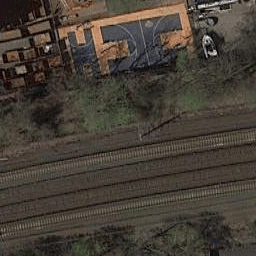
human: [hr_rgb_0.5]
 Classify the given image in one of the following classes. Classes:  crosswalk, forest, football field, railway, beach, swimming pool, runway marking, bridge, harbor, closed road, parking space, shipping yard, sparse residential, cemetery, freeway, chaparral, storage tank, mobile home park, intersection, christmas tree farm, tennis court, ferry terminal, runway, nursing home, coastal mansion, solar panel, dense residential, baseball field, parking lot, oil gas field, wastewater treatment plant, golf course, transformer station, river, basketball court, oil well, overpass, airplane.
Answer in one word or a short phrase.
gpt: railway